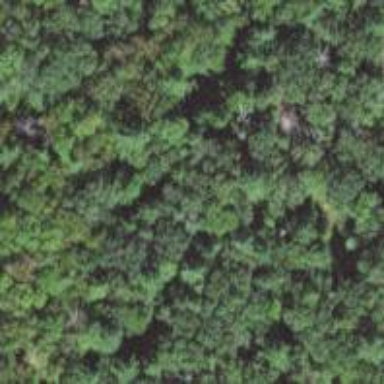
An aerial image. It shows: Mixed woodland with various types of leaves.